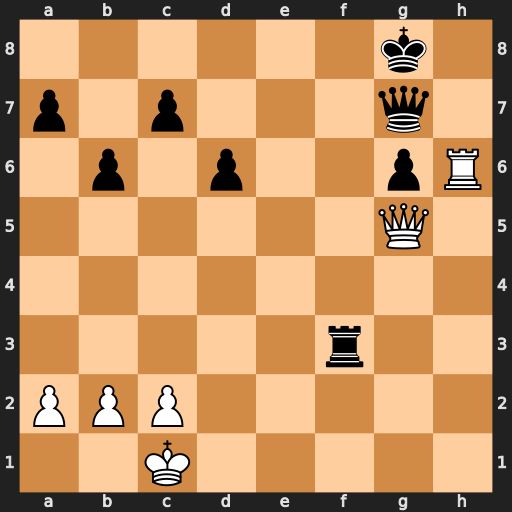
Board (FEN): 6k1/p1p3q1/1p1p2pR/6Q1/8/5r2/PPP5/2K5
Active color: w
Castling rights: -
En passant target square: -
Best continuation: Rxg6 Qxg6 Qxg6+